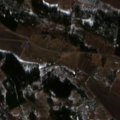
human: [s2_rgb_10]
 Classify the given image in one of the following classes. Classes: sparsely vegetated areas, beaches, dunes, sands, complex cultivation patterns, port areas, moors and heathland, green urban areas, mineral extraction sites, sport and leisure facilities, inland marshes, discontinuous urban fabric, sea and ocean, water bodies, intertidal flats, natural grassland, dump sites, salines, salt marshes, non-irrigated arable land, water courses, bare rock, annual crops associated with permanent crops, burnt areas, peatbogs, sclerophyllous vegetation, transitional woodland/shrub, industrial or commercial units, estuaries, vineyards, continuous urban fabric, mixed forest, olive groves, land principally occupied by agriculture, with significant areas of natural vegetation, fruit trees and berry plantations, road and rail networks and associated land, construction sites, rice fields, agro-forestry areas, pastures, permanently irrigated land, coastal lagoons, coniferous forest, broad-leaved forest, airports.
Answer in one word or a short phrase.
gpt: non-irrigated arable land, land principally occupied by agriculture, with significant areas of natural vegetation, coniferous forest, mixed forest